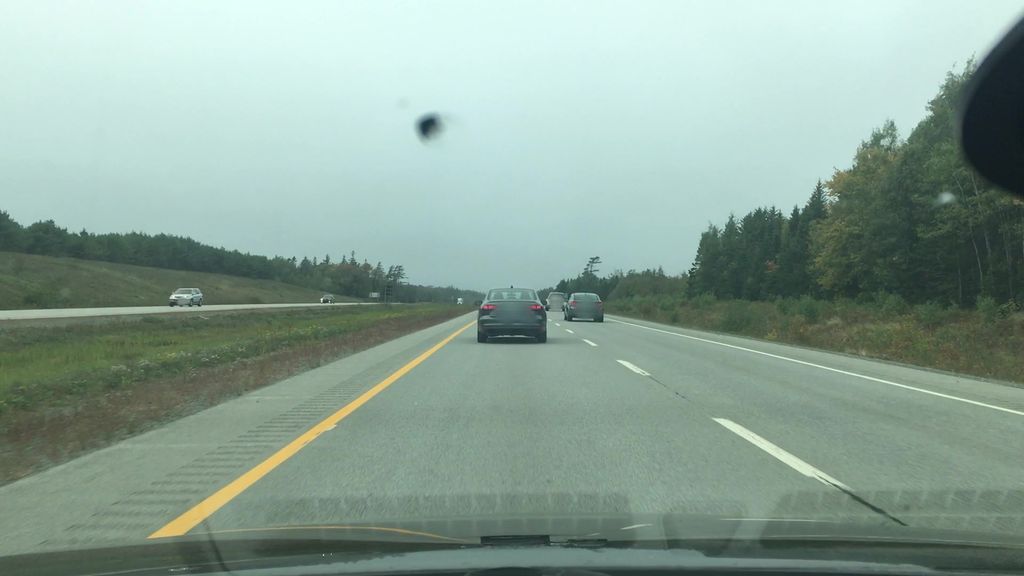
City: halifax